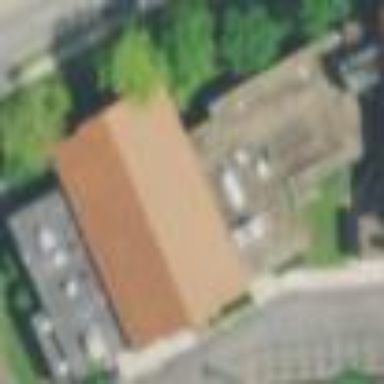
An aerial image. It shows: School building.